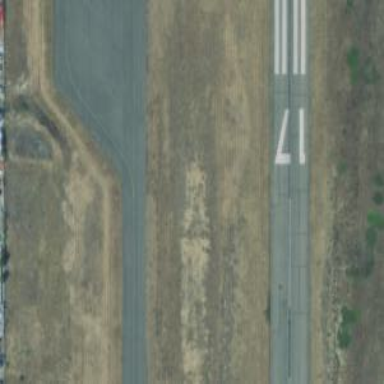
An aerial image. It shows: Image of taxiway at airport.